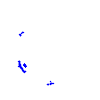
Particle: pion